Question: I'm having some issues with the 'legend' function. My code is as follows:
'''
xax = logspace(1, 4, 1000);
R1 = sqrt(R11.*R21);
%freq and mag are vectors of length 300
loglog(freq, mag, 'k-');
hold on;
loglog(xax, R1, 'r-');
loglog(f1, R1, 'bo');
loglog(f2, R1, 'bo');
legend('|Zvc|', 'R1', 'f1', 'f2');
'''
However, the legend doesn't work as I'd expect. It shows a black line and red line for the first two, which is fine. But the last two points are shown as red lines rather than blue circles. Here's a picture that shows the incorrect legend:

'f1' and 'f2' are scalar values that indicate intersection points.
Is there was a way to adjust my code so that the legend looks right?
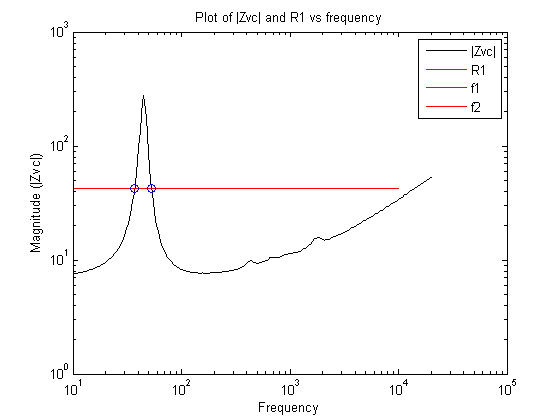
Answer: The reason that 'legend' is showing the last two plots as red lines is that your second 'loglog' function is returning multiple handles. It looks like one line, but it's really multiple lines superimposed. Change 'loglog(xax, R1, 'r-');' to 'h=loglog(xax, R1, 'r-')' and you'll see. The 'legend' function applies the strings you give to it to each handle in the current plot in the order that that they were created. This happens because 'R1' is a scalar while 'xax' is a vector. All of Matlab's plotting functions work this way.
Here's how I would change the relevant line:
'''
loglog(xax, R1+zeros(size(xax)), 'r-');
'''
Though if it's always a line, this would suffice:
'''
xax = logspace(1, 4, 2);
loglog(xax, [R1 R1], 'r-');
'''